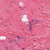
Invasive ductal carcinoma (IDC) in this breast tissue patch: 0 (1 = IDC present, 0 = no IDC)